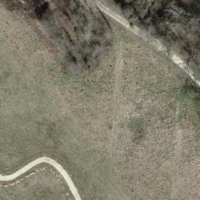
EUNIS habitat code: 44
Species observed at this site:
Prunus padus